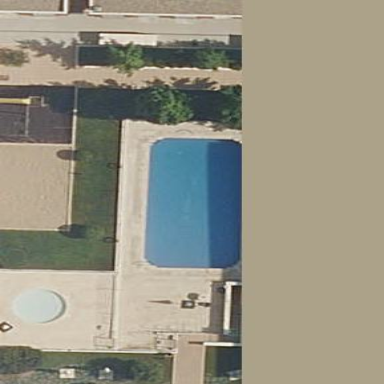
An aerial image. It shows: Swimming pool located in leisure land.